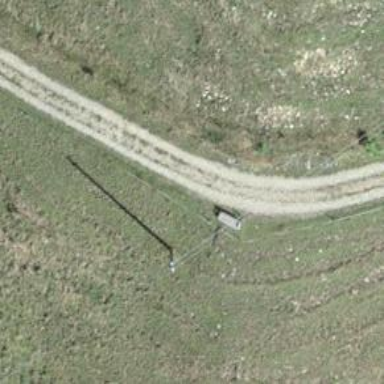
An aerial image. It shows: Utility pole as the man-made structure.